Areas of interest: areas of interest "Sport and cultural"
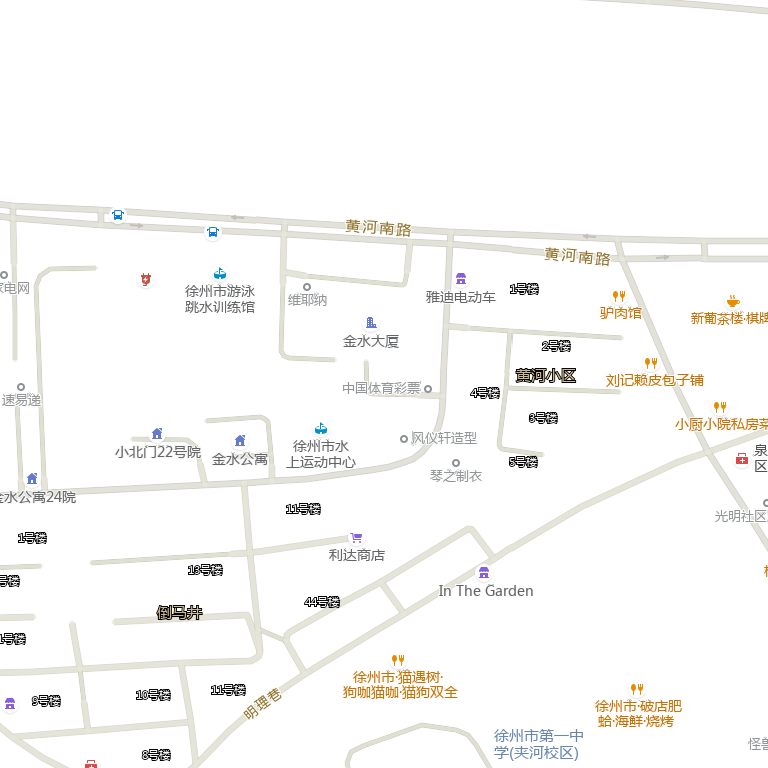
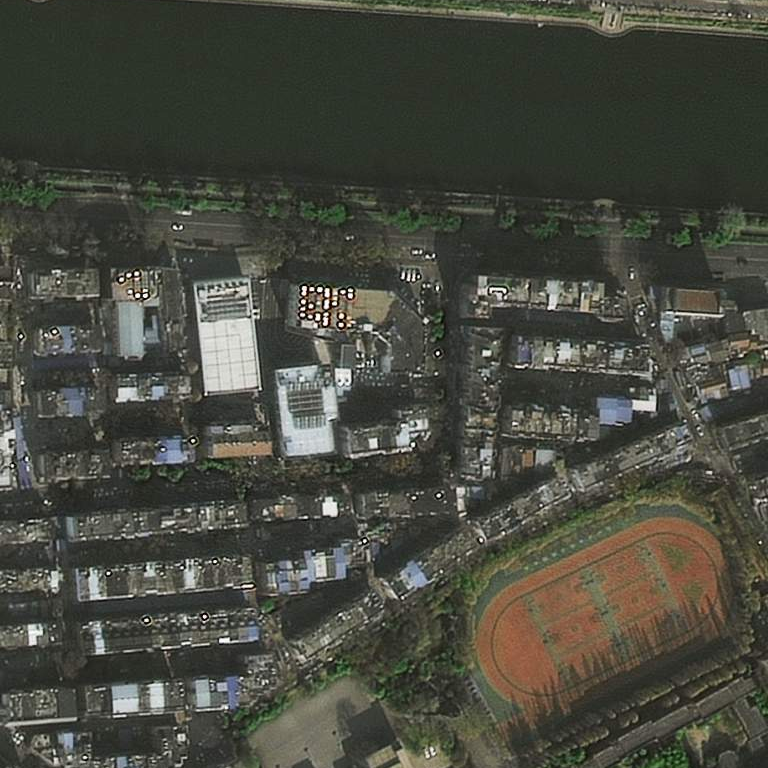